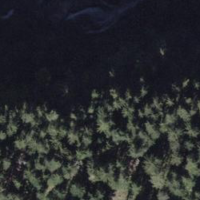
EUNIS habitat code: 43
Species observed at this site:
Vaccinium myrtillus